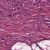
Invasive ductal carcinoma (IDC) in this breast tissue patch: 1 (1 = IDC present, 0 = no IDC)